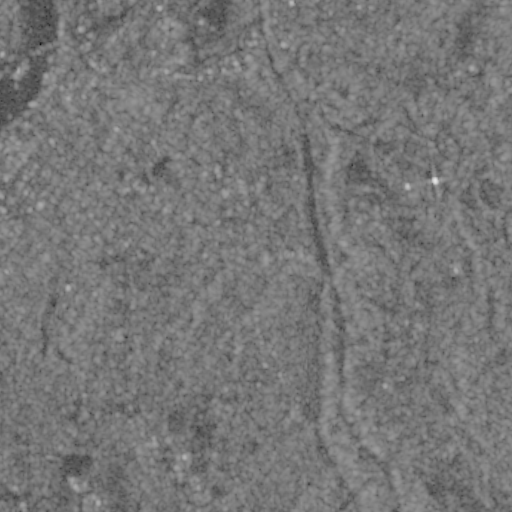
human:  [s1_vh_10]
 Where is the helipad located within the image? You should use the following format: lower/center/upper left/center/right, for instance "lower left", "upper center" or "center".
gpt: The helipad is located in the center of the image.
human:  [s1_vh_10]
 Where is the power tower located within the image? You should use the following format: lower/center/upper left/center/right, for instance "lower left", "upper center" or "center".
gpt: The power tower is located in the lower right of the image.
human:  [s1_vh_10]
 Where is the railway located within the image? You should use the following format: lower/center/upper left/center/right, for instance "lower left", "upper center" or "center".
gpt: The railway is located in the upper left of the image.
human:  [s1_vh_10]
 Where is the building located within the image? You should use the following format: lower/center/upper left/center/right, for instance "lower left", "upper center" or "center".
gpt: There is no building in the image.

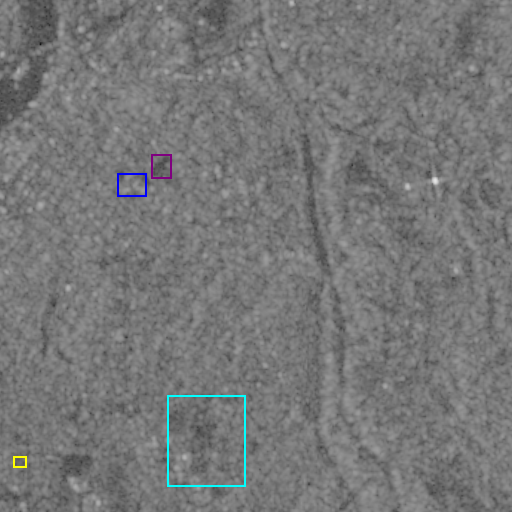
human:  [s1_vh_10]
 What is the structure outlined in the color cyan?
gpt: The structure outlined in cyan is a park.
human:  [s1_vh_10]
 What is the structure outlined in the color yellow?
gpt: The structure outlined in yellow is a parking lot.
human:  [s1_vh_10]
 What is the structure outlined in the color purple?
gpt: The structure outlined in purple is a track.
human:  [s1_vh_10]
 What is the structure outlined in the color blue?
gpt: The structure outlined in blue is a building.
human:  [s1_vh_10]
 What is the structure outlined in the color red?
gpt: There is no red outline.